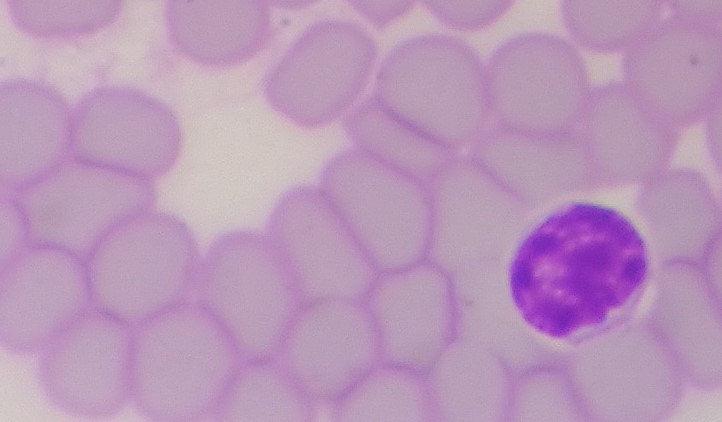
White blood cell type: Lymphocyte